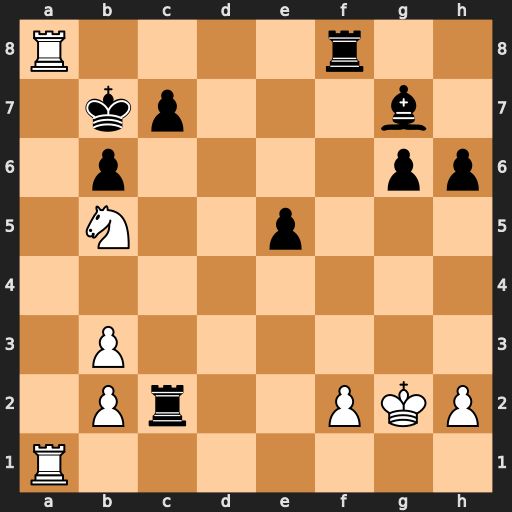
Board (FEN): R4r2/1kp3b1/1p4pp/1N2p3/8/1P6/1Pr2PKP/R7
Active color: w
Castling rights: -
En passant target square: -
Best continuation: R1a7+ Kc6 Rxf8 Bxf8 Rxc7+ Kxb5 Rxc2